На горизонтально расположенном плоском зеркале лежит тонкая симметричная двояковыпуклая линза. На оси системы на некотором расстоянии от линзы находится светящаяся точка, причем изображение точки совпадает с ней самой.
Где окажется новое изображение точки, если на поверхность зеркала ввести немного жидкости с показателем преломления, равным показателю преломления стекла линзы, так, чтобы весь зазор между линзой и зеркалом был заполнен этой жидкостью?
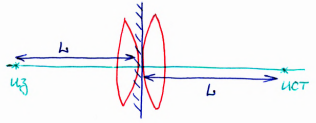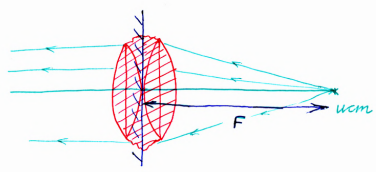
Решение: Обозначим оптическую силу линзы через $D$, так что $D=\frac1F$, где $F$ — фокусное расстояние линзы. Пусть $L$ — расстояние от точки до зеркала.  Зеркало создает эффект удвоения линзы: лучи проходят через линзу, отражаются и затем снова проходят через линзу. Фактически можно рассматривать систему без зеркала с двумя одинаковыми линзами (см. рисунок 1).Их оптическая сила равна $D+D=2D$.По формуле тонкой линзы (для эквивалентной системы на рисунке 1):$$\frac{1}{L}+\frac{1}{L}=2 D \Rightarrow \frac{1}{L}=D=\frac{1}{F}; L=F .$$  После того, как была налита жидкость, в эквивалентной системе на рисунке 1, все пространство между линзами стало заполнено материалом с показателем преломления, равным показателю преломления материала линзы. Полученная система имеет ту же оптическую силу, что и линза, склеенная из двух половинок исходной линзы, т.е. $D$.Значит, источник находится в фокусе эквивалентной системы на рисунке 2. Следовательно, искомое изображение точки будет на бесконечности.
Ответ: Изображение окажется на бесконечности.
Темы:
T, Оптика, Геометрическая оптика, Тонкая линза, Всероссийские, Линза